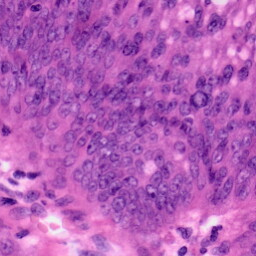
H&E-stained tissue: Colon